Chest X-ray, AP view. Patient: 54 years old, sex M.
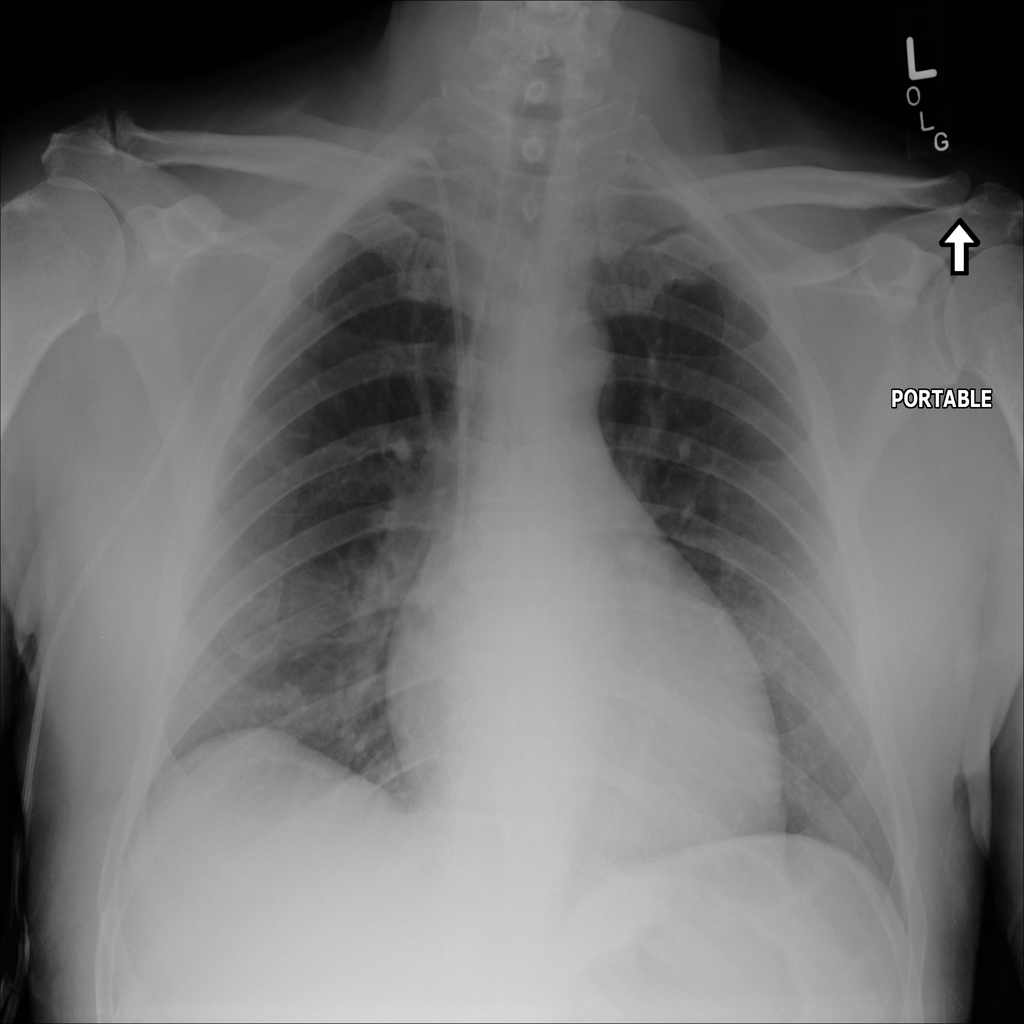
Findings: No Finding